Question: I try to drop dragged div into, for example, 3 div's.

I want to drop blue rectangle on 3 divs. When rectangle is dropped 3 div's have to change backgroud. I try to do this with draggable and droppable but it work only on to one element :(
'''
$(function() {
$( ".event" ).draggable( {
grid: [ 5, 0 ],
containment: "parent"
}).resizable({
containment: "parent",
grid: [ 5, 0 ],
maxHeight: 40,
maxWidth: 1000,
minHeight: 40,
minWidth: 60,
handles: 'e, w',
resize: function( event, ui ) {
$( "#event" ).css("background-color", "blue");
}
});
$( ".eventPeriod" ).droppable({
activeClass: "ui-state-hover",
hoverClass: "ui-state-active",
drop: function( event, ui ) {
$( this )
.addClass( "ui-state-highlight" );
return false;
}
});
});
'''
Any idea?
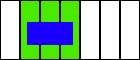
Answer: You change the 'tolerance' of your 'droppable'. Like this:
'''
$( ".eventPeriod" ).droppable({
tolerance: 'touch',
activeClass: "ui-state-hover",
hoverClass: "ui-state-active",
drop: function( event, ui ) {
$( this )
.addClass( "ui-state-highlight" );
return false;
}
});
'''